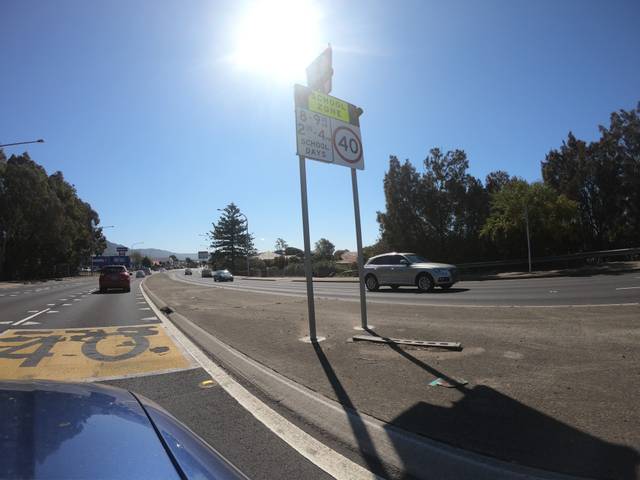
Region: Australia
Coordinates: -34.407, 150.891